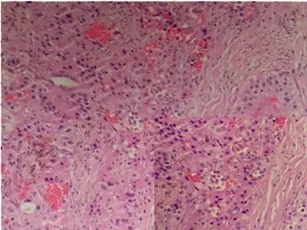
Parathyroid histopathology in the proband. (A-D) in order of 20x (40x in the lower right corner) HE, PTH, CgA, Ki-67 index staining.
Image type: pathology (h&e)